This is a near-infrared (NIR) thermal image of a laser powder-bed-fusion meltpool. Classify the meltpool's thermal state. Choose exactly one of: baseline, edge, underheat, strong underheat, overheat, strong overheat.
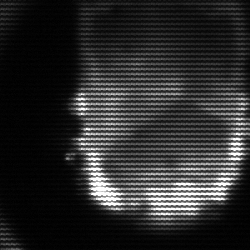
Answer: baseline